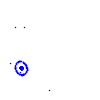
Particle: kaon